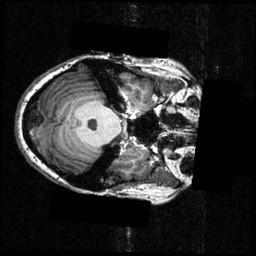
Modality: T1w
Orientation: axial
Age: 27
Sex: female
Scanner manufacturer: siemens
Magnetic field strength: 3.951 T
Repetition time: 1.5 s
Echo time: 0.00335 s